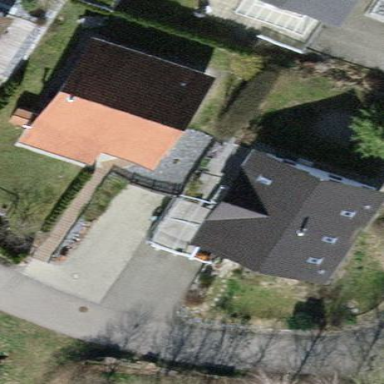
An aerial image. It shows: Detached building with gabled roof.